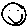
Label: smiley face